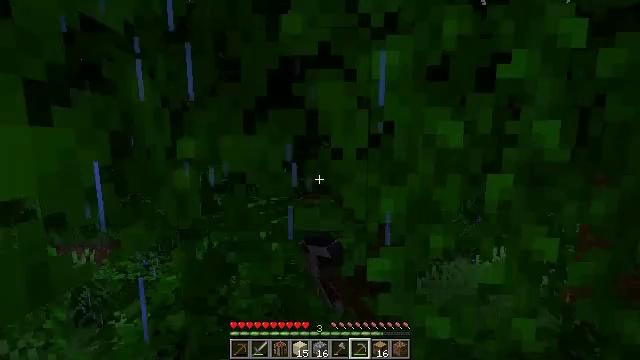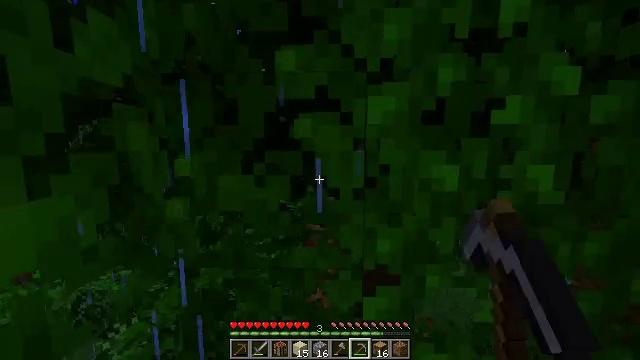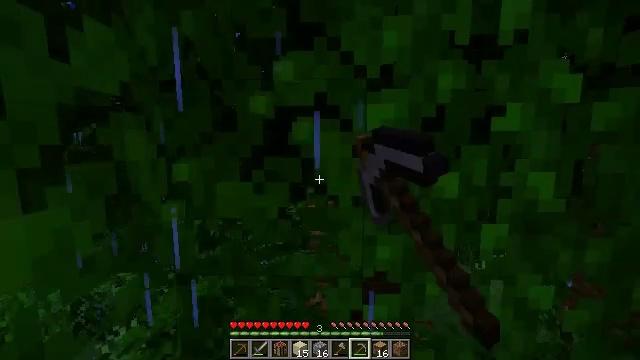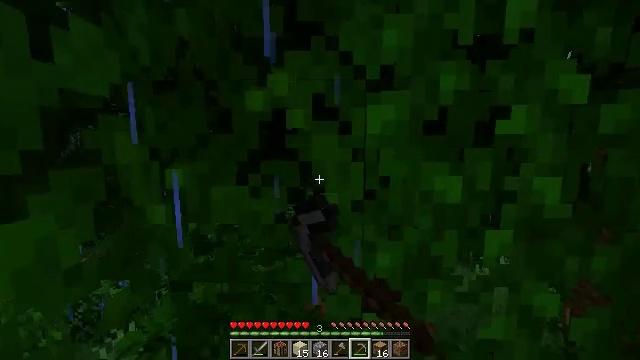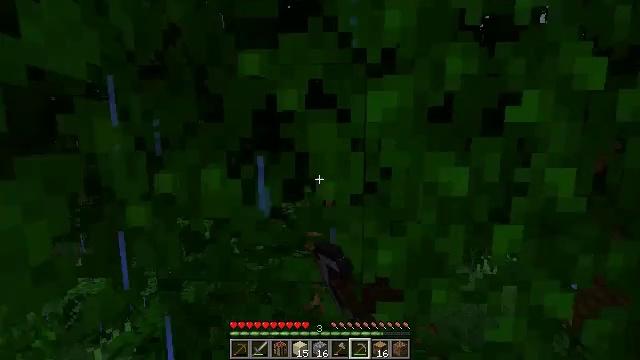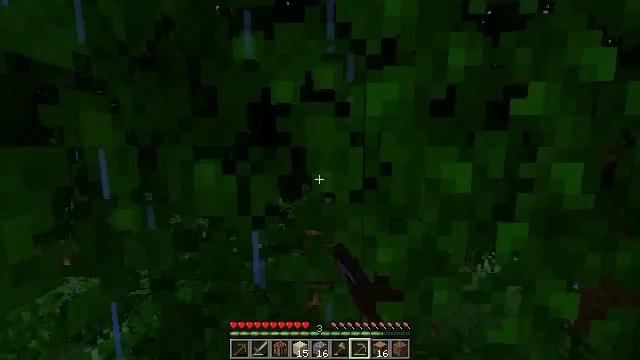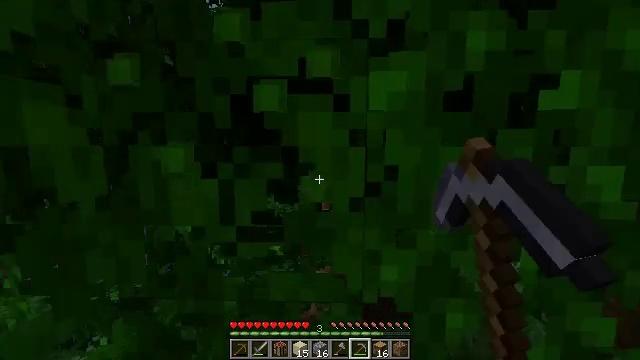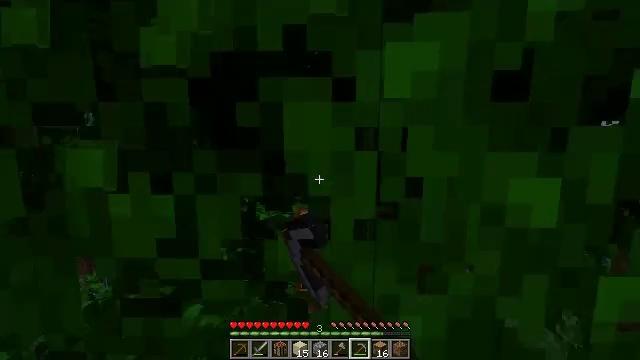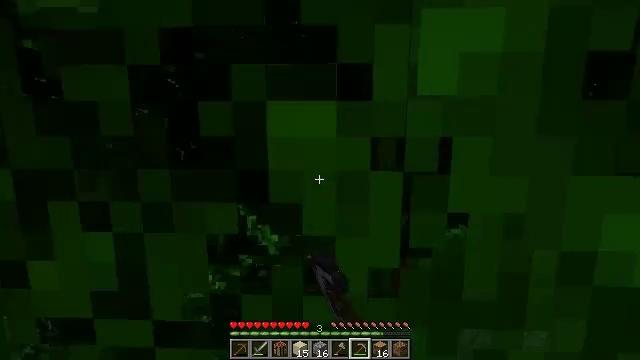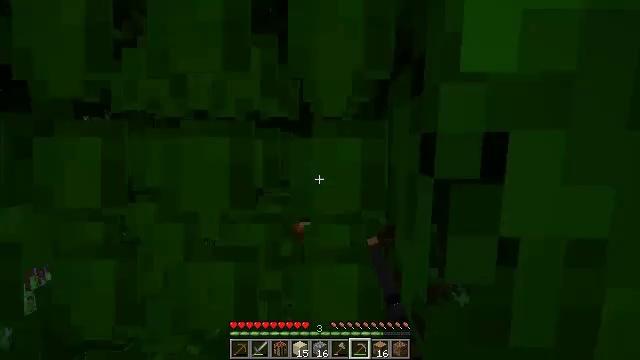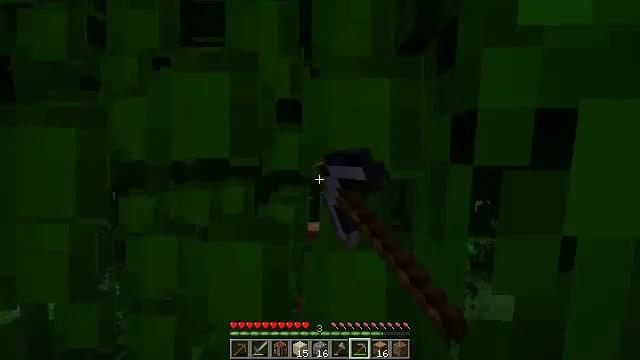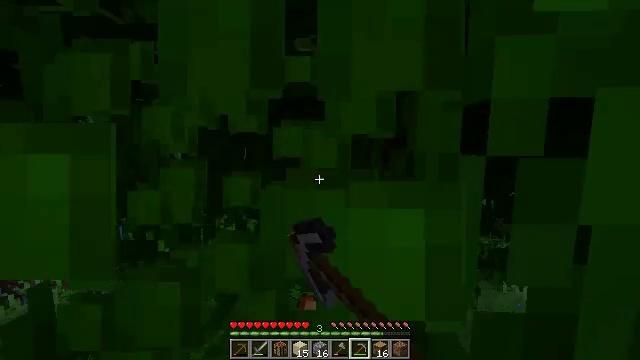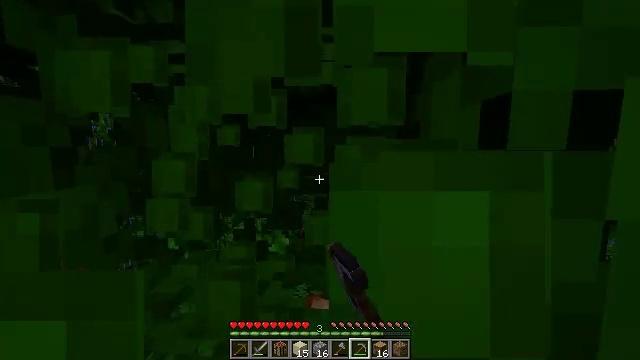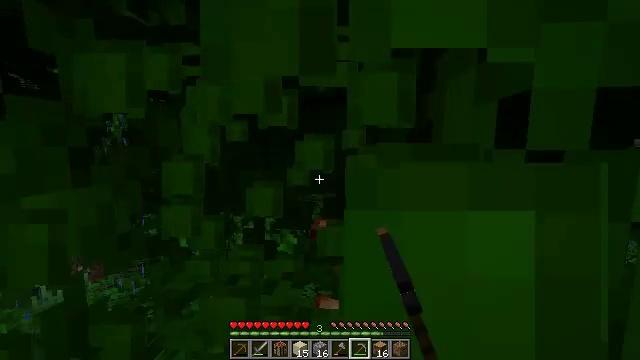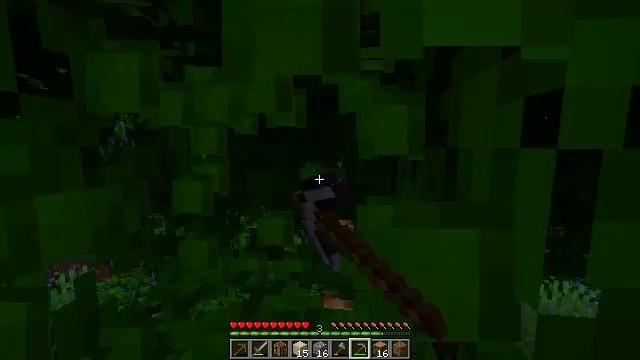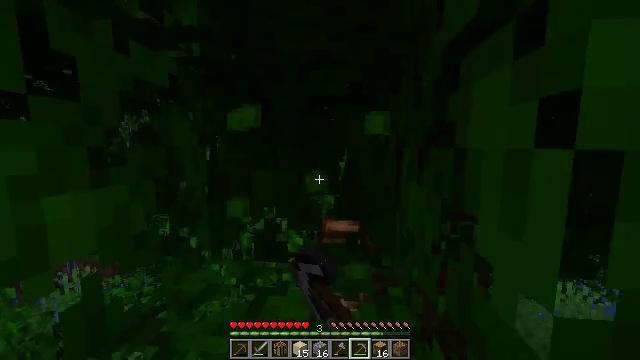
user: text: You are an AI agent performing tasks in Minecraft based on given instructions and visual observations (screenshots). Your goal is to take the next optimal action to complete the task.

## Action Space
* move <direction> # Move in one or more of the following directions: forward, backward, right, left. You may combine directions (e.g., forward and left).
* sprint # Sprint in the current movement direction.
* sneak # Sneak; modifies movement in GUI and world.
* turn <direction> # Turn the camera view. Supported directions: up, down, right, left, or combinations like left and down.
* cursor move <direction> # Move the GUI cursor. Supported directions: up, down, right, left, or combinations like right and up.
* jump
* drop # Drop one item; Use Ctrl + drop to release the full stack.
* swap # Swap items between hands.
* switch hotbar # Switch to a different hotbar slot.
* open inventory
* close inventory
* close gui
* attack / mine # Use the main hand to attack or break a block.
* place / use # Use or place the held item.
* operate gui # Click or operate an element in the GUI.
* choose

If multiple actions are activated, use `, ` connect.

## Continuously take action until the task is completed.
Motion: motion action
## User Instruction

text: Attack the jungle leaves to remove it.
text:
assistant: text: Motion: move forward, attack / mine
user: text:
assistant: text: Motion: move forward, attack / mine
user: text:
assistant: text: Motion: move forward, attack / mine
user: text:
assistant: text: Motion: move forward, attack / mine
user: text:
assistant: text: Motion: move forward, attack / mine
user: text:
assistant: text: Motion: move forward, attack / mine
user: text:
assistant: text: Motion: move forward, attack / mine
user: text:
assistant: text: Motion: move forward, attack / mine
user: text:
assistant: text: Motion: move forward, attack / mine
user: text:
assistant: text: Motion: move forward, attack / mine
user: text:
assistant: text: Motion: move forward, attack / mine
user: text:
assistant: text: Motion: move forward, turn left, attack / mine
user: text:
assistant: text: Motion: move forward, turn left, attack / mine
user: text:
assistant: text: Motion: move forward, attack / mine
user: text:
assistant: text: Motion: move forward, attack / mine
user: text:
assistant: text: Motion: move forward, attack / mine
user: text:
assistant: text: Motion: move forward, attack / mine
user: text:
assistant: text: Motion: move forward, attack / mine
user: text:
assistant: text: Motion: move forward, attack / mine
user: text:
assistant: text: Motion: move forward, attack / mine
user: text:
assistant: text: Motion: move forward, attack / mine
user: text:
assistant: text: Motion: move forward, attack / mine
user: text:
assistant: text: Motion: move forward, attack / mine
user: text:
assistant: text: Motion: move forward, attack / mine
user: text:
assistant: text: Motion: move forward, attack / mine
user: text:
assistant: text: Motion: move forward, attack / mine
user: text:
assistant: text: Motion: move forward, attack / mine
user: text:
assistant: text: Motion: move forward, attack / mine
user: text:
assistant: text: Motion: move forward, attack / mine
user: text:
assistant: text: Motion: move forward, attack / mine